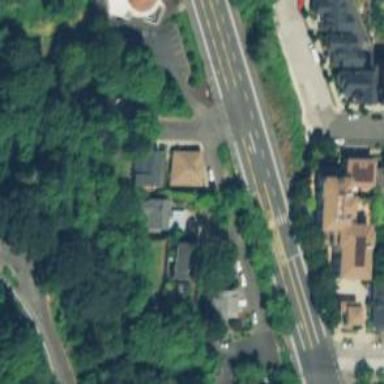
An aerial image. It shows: Residential road with sidewalk on the left side.